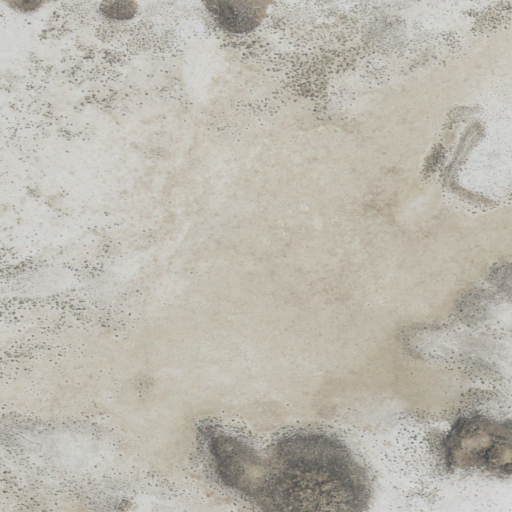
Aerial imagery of plain(s) in Oregon named Mud Lake containing shrub, barren land, and grassland